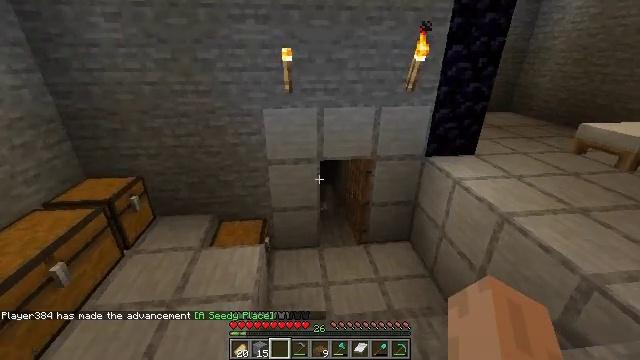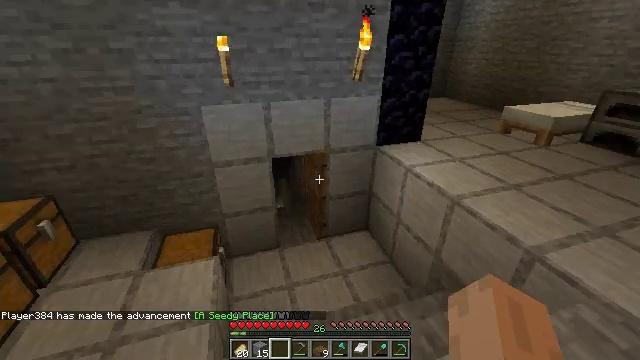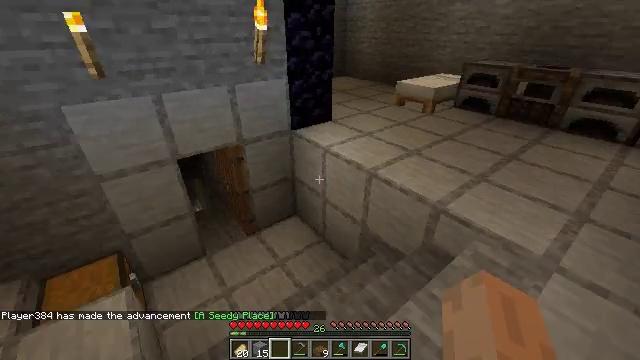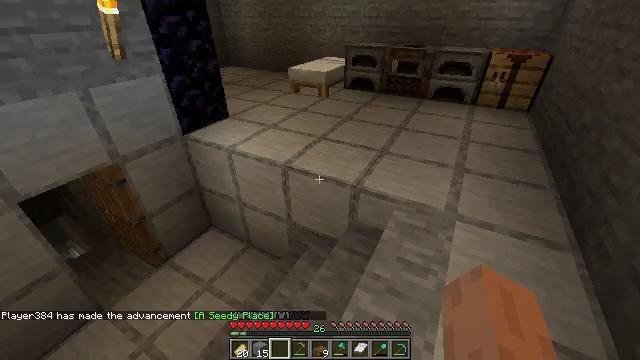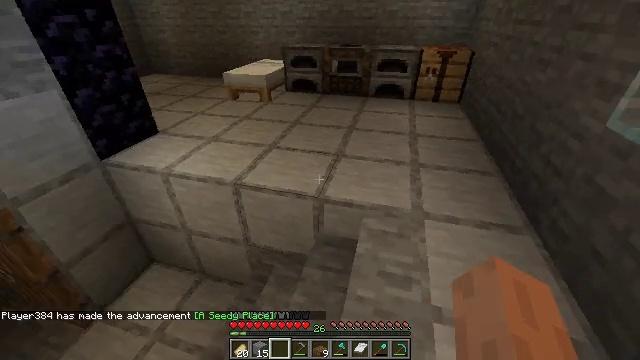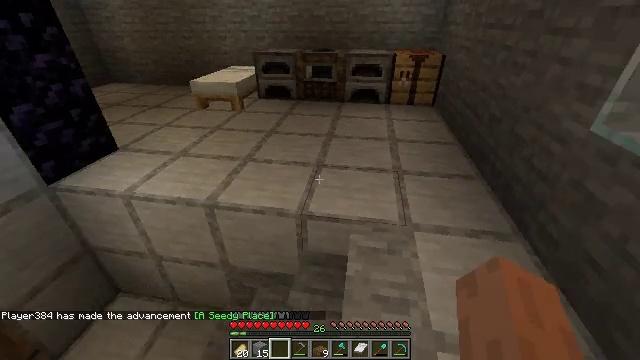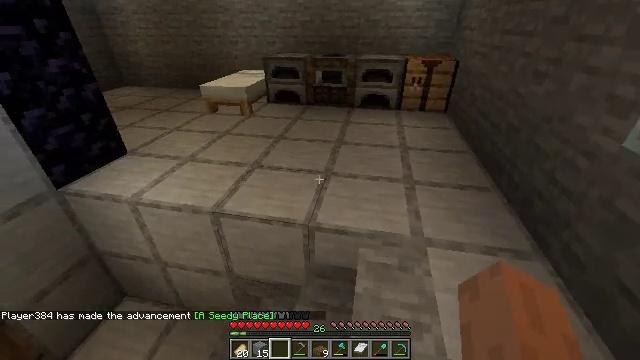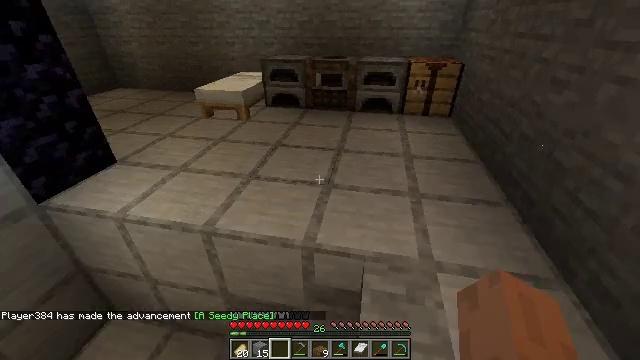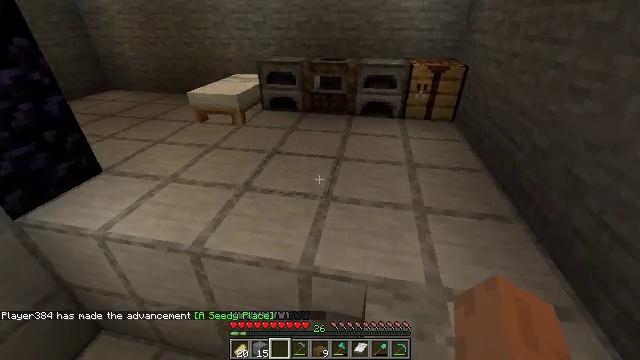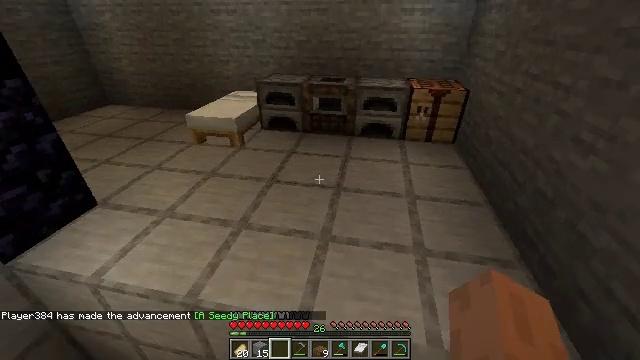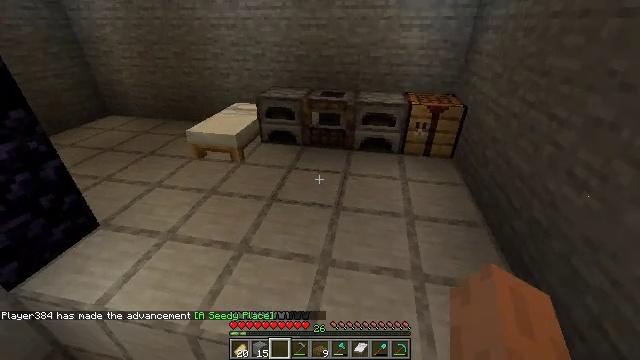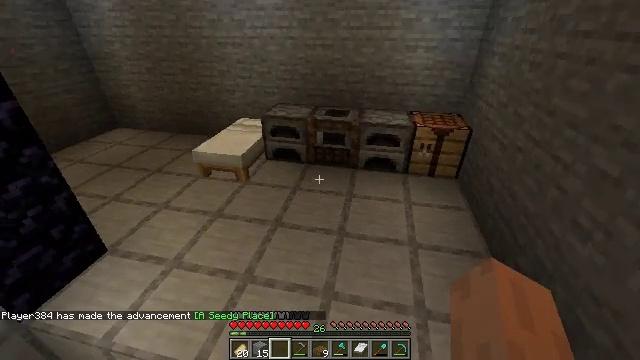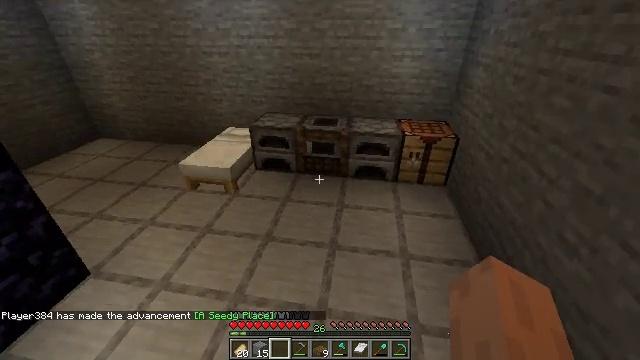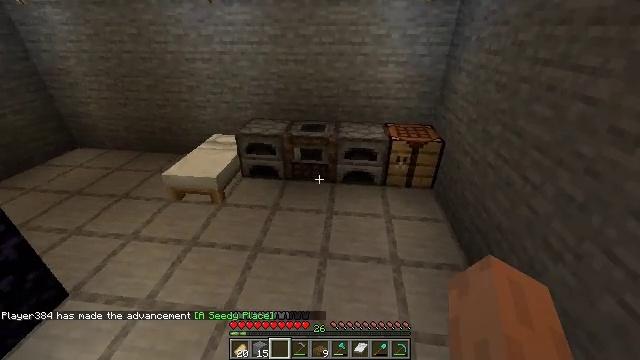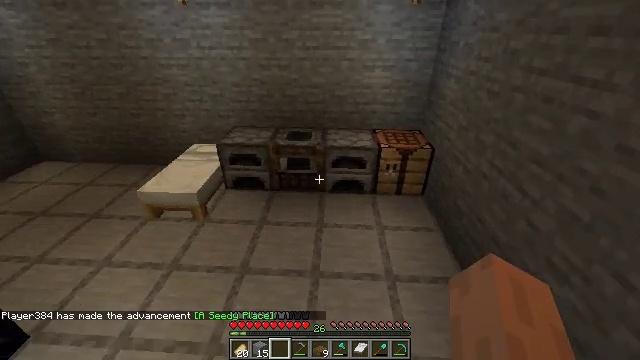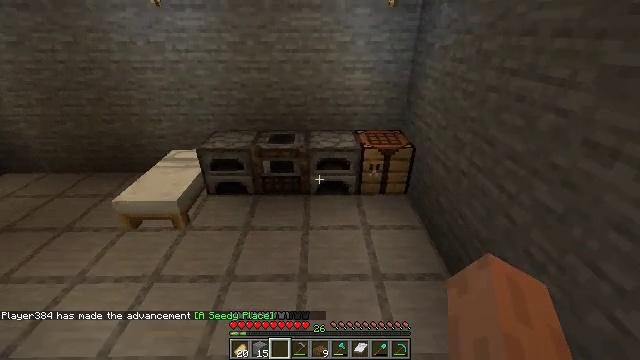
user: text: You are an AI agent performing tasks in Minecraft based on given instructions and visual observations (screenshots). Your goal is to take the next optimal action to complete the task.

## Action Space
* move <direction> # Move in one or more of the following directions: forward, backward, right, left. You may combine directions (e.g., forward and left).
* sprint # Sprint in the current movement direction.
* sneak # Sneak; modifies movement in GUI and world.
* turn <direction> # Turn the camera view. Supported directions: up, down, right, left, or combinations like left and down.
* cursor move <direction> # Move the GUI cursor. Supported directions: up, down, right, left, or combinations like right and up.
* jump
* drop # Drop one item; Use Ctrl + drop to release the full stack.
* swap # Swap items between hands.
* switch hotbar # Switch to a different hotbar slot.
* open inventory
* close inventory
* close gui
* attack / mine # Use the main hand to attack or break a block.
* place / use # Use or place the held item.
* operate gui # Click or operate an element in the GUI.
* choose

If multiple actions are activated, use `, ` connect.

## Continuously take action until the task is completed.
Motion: motion action
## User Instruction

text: Make pumpkin seeds from a pumpkin using the crafting menu.
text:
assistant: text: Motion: move forward, turn right and down
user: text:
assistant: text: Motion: move forward, turn right and down
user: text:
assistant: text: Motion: move forward, turn right and down
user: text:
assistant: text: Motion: move forward, turn right
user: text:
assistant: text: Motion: move forward, turn right
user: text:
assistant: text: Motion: move forward, turn left
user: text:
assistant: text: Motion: move forward
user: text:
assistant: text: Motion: move forward
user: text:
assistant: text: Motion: move forward, jump
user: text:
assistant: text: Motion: move forward, jump
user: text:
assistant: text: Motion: move forward, turn left, jump
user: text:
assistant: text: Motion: move forward, turn right, jump
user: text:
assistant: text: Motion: move forward, turn right, jump
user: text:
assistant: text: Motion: move forward, turn right
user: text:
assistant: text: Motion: move forward, turn right
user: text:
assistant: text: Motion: move forward, turn right
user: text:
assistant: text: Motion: move forward, turn right
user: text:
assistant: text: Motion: turn right
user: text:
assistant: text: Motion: turn right and up
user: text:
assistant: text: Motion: turn right
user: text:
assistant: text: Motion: no_op
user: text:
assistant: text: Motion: no_op
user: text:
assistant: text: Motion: no_op
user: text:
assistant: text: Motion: move forward
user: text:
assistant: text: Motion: move forward
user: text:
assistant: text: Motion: move forward
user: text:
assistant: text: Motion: move forward
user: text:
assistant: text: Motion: turn left
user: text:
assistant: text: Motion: turn left
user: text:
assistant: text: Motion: turn left